Question: I have been trying to get a chart to display a different label for the columns along the horizontal axis.
I have used:
'''
cols: [{id: '1', label: '00', type: 'number'},
{id: '2', label: '01', type: 'number'},
{id: '3', label: '02', type: 'number'}],
// etc...
'''
The numbers along the bottom are supposed to represent hours and I need them to start at '00' and end at '23'
Here is the chart at the moment:

But it doesn't seem to be working :(
btw: I cant send them through in the array as '00' etc because this happens: <URL> Even if I change it to a string because then the gridlines don't work as both values have to be of the same type.
also, At the moment they are numbers 1-22 when they should also be 1-23 -
Here is the JsFiddle: <URL>
The data passed in:
'''
var data = google.visualization.arrayToDataTable();
'''
is passed in from a function:
'''
$.getJSON('charts_ajax.php',{'a' : "<?=$value?>" }, function(data){
if(data){
initGoogleChart(data,"<?=$key?>","<?=$value?>");
}else {
console.log("There is no data coming back");
}
});
'''
The value of data is json_encode($chartData) and returns:
'''
[
[0, 372],
[1, 212],
[2, 234],
[3, 400],
[4, 732],
[5, 1940],
[6, 3672],
[7, 4744],
[8, 4174],
[9, 3506],
[10, 3602],
[11, 3774],
[12, 3742],
[13, 3863],
[14, 4329],
[15, 4054],
[16, 3073],
[17, 3456],
[18, 3620],
[19, 3484],
[20, 3595],
[21, 2488],
[22, 1466],
[23, 656]
]
'''
The var_dump of $chartData is:
'''
array(24) {
[0]=>
array(2) {
[0]=>
int(0)
[1]=>
int(372)
}
[1]=>
array(2) {
[0]=>
int(1)
[1]=>
int(212)
}
[2]=>
array(2) {
[0]=>
int(2)
[1]=>
int(234)
}
[3]=>
array(2) {
[0]=>
int(3)
[1]=>
int(400)
}
[4]=>
array(2) {
[0]=>
int(4)
[1]=>
int(732)
}
[5]=>
array(2) {
[0]=>
int(5)
[1]=>
int(1940)
}
[6]=>
array(2) {
[0]=>
int(6)
[1]=>
int(3672)
}
[7]=>
array(2) {
[0]=>
int(7)
[1]=>
int(4744)
}
[8]=>
array(2) {
[0]=>
int(8)
[1]=>
int(4174)
}
[9]=>
array(2) {
[0]=>
int(9)
[1]=>
int(3506)
}
[10]=>
array(2) {
[0]=>
int(10)
[1]=>
int(3602)
}
[11]=>
array(2) {
[0]=>
int(11)
[1]=>
int(3774)
}
[12]=>
array(2) {
[0]=>
int(12)
[1]=>
int(3742)
}
[13]=>
array(2) {
[0]=>
int(13)
[1]=>
int(3863)
}
[14]=>
array(2) {
[0]=>
int(14)
[1]=>
int(4329)
}
[15]=>
array(2) {
[0]=>
int(15)
[1]=>
int(4054)
}
[16]=>
array(2) {
[0]=>
int(16)
[1]=>
int(3073)
}
[17]=>
array(2) {
[0]=>
int(17)
[1]=>
int(3456)
}
[18]=>
array(2) {
[0]=>
int(18)
[1]=>
int(3620)
}
[19]=>
array(2) {
[0]=>
int(19)
[1]=>
int(3484)
}
[20]=>
array(2) {
[0]=>
int(20)
[1]=>
int(3595)
}
[21]=>
array(2) {
[0]=>
int(21)
[1]=>
int(2488)
}
[22]=>
array(2) {
[0]=>
int(22)
[1]=>
int(1466)
}
[23]=>
array(2) {
[0]=>
int(23)
[1]=>
int(656)
}
'''
}
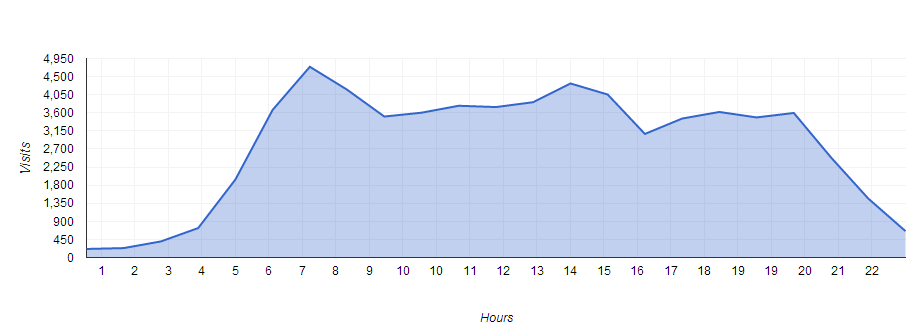
Answer: You have a small handful of problems here. First, the rows you are passing to the 'arrayToDataTable' constructor don't contain a column label row as the first row, so row [0, 372] is being used to create the column labels. You either need to include a column label row, or pass 'true' as the second argument to the 'arrayToDataTable' constructor:
'''
// either this:
var data = google.visualization.arrayToDataTable([
['X', 'Y'],
// data rows
]);
// or this:
var data = google.visualization.arrayToDataTable([
// data rows
], true);
'''
Second, your hAxis.format option is wrong if you want to get leading zero's. Set it to ''00'' instead of ''####''. Third, your chartArea is too wide, and is cutting off the last label on the chart. Leave a bit of space at the end for the "23" label to draw by setting 'chartArea.width' to '810' instead of ''100%'' (leaving 10 pixels at the end of the chart for the label to draw).
See these fixes here: <URL>